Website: macys
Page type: delivery-shipping
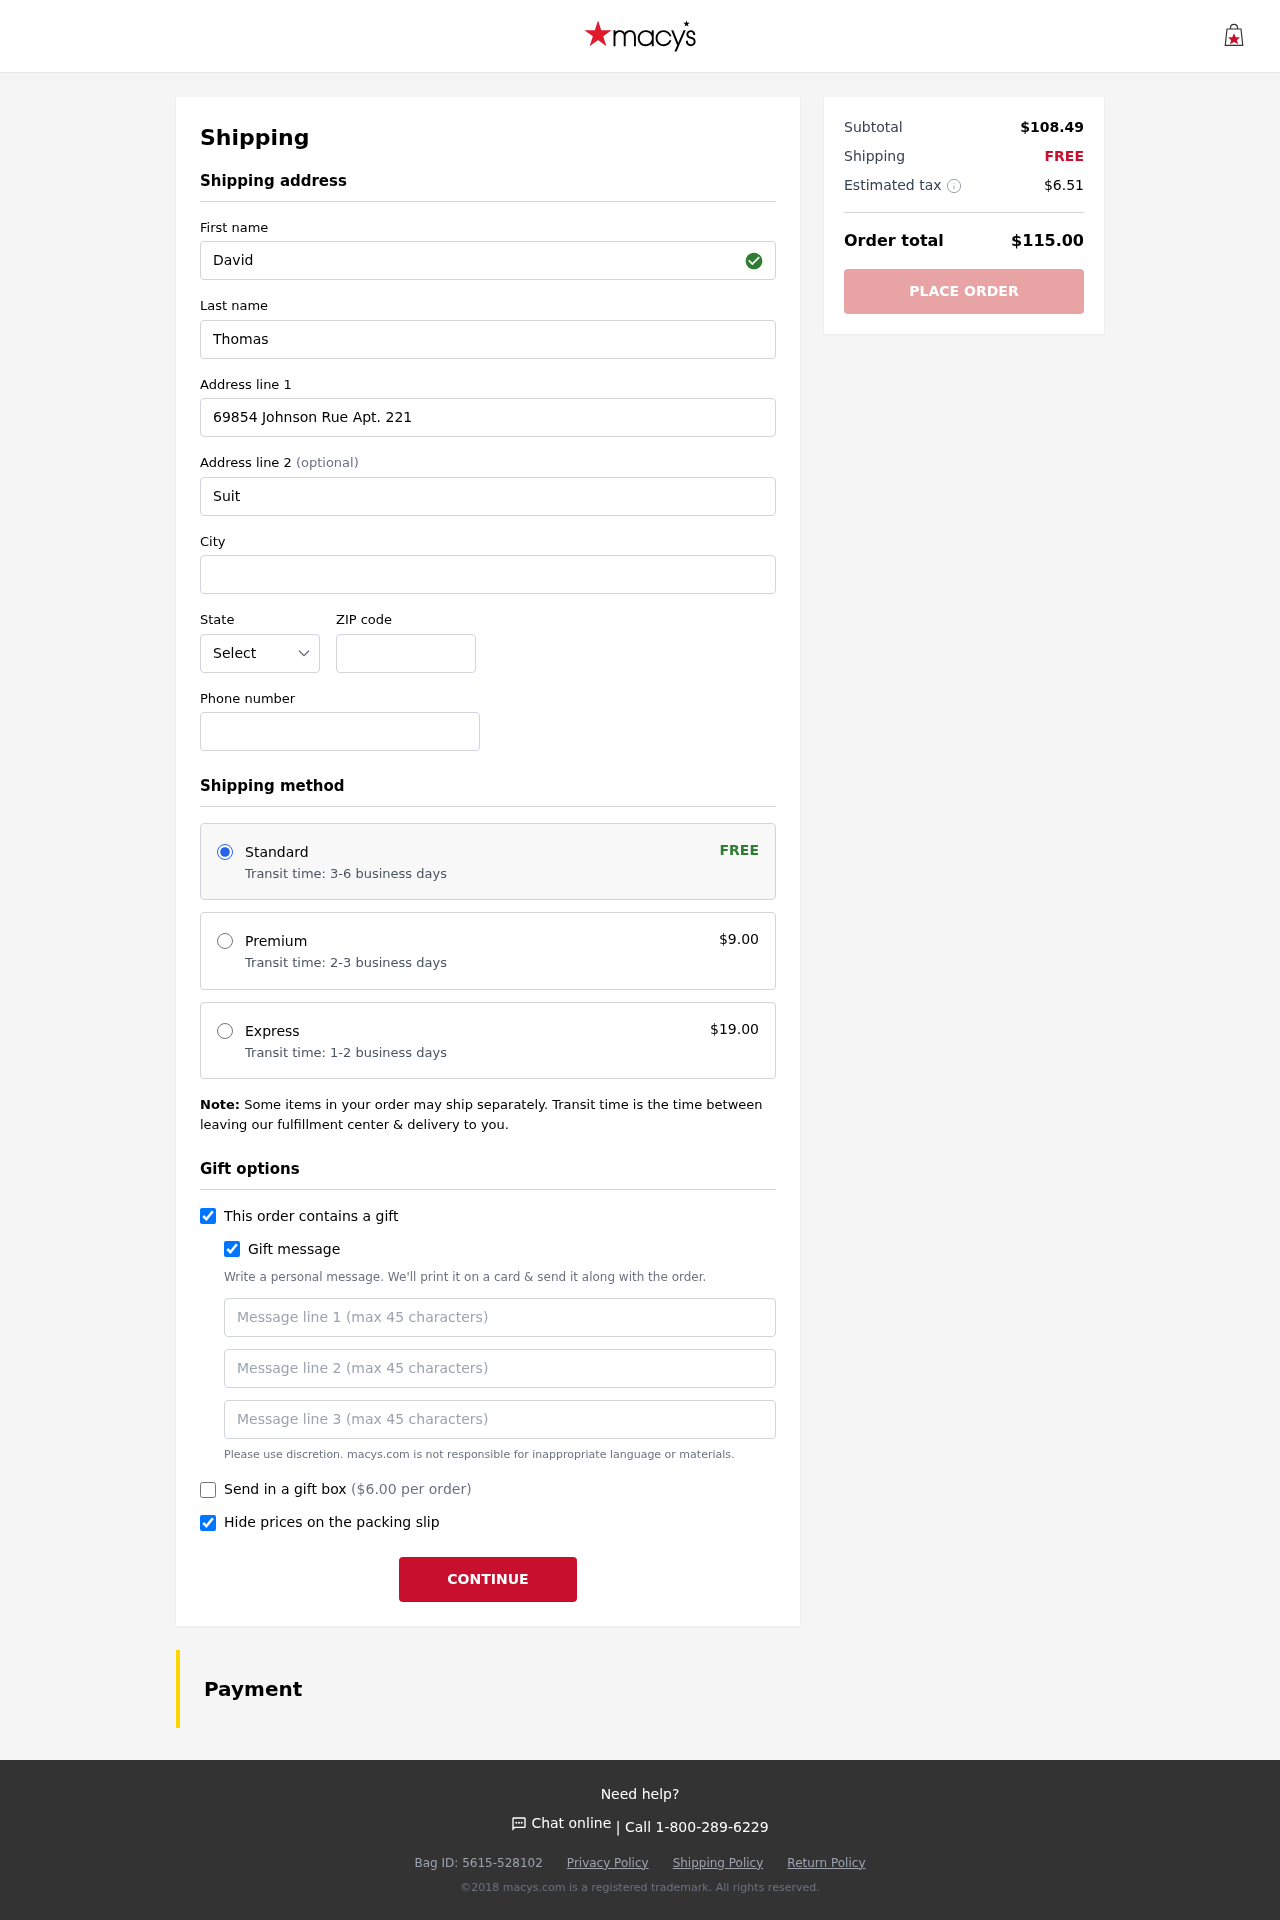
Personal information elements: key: PII_STATE_ABBR
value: KY
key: PII_FIRSTNAME
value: David
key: PII_LASTNAME
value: Thomas
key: PII_STREET
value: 69854 Johnson Rue Apt. 221
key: PII_STREET2
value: Suite 785
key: PII_CITY
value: Mccarthyton
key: PII_POSTCODE
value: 35635
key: PII_PHONE
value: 8585002174
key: PII_GIFT_MESSAGE
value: Hey Larry, I thought you’d love this little piece of sparkle to add to your collection. It's a perfect match for your style—just like you! Cheers to many more adventures together.  David
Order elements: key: ORDER_SHIPPING_STANDARD
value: Transit time: 3-6 business days
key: ORDER_SHIPPING_COST
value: FREE
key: ORDER_SHIPPING_PREMIUM
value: Transit time: 2-3 business days
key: ORDER_SHIPPING_PREMIUM_PRICE
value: $9.00
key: ORDER_SHIPPING_EXPRESS
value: Transit time: 1-2 business days
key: ORDER_SHIPPING_EXPRESS_PRICE
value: $19.00
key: ORDER_GIFT_BOX_PRICE
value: ($6.00 per order)
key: ORDER_SUBTOTAL
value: $108.49
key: ORDER_SHIPPING_COST2
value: FREE
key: ORDER_TAX
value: $6.51
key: ORDER_TOTAL
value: $115.00